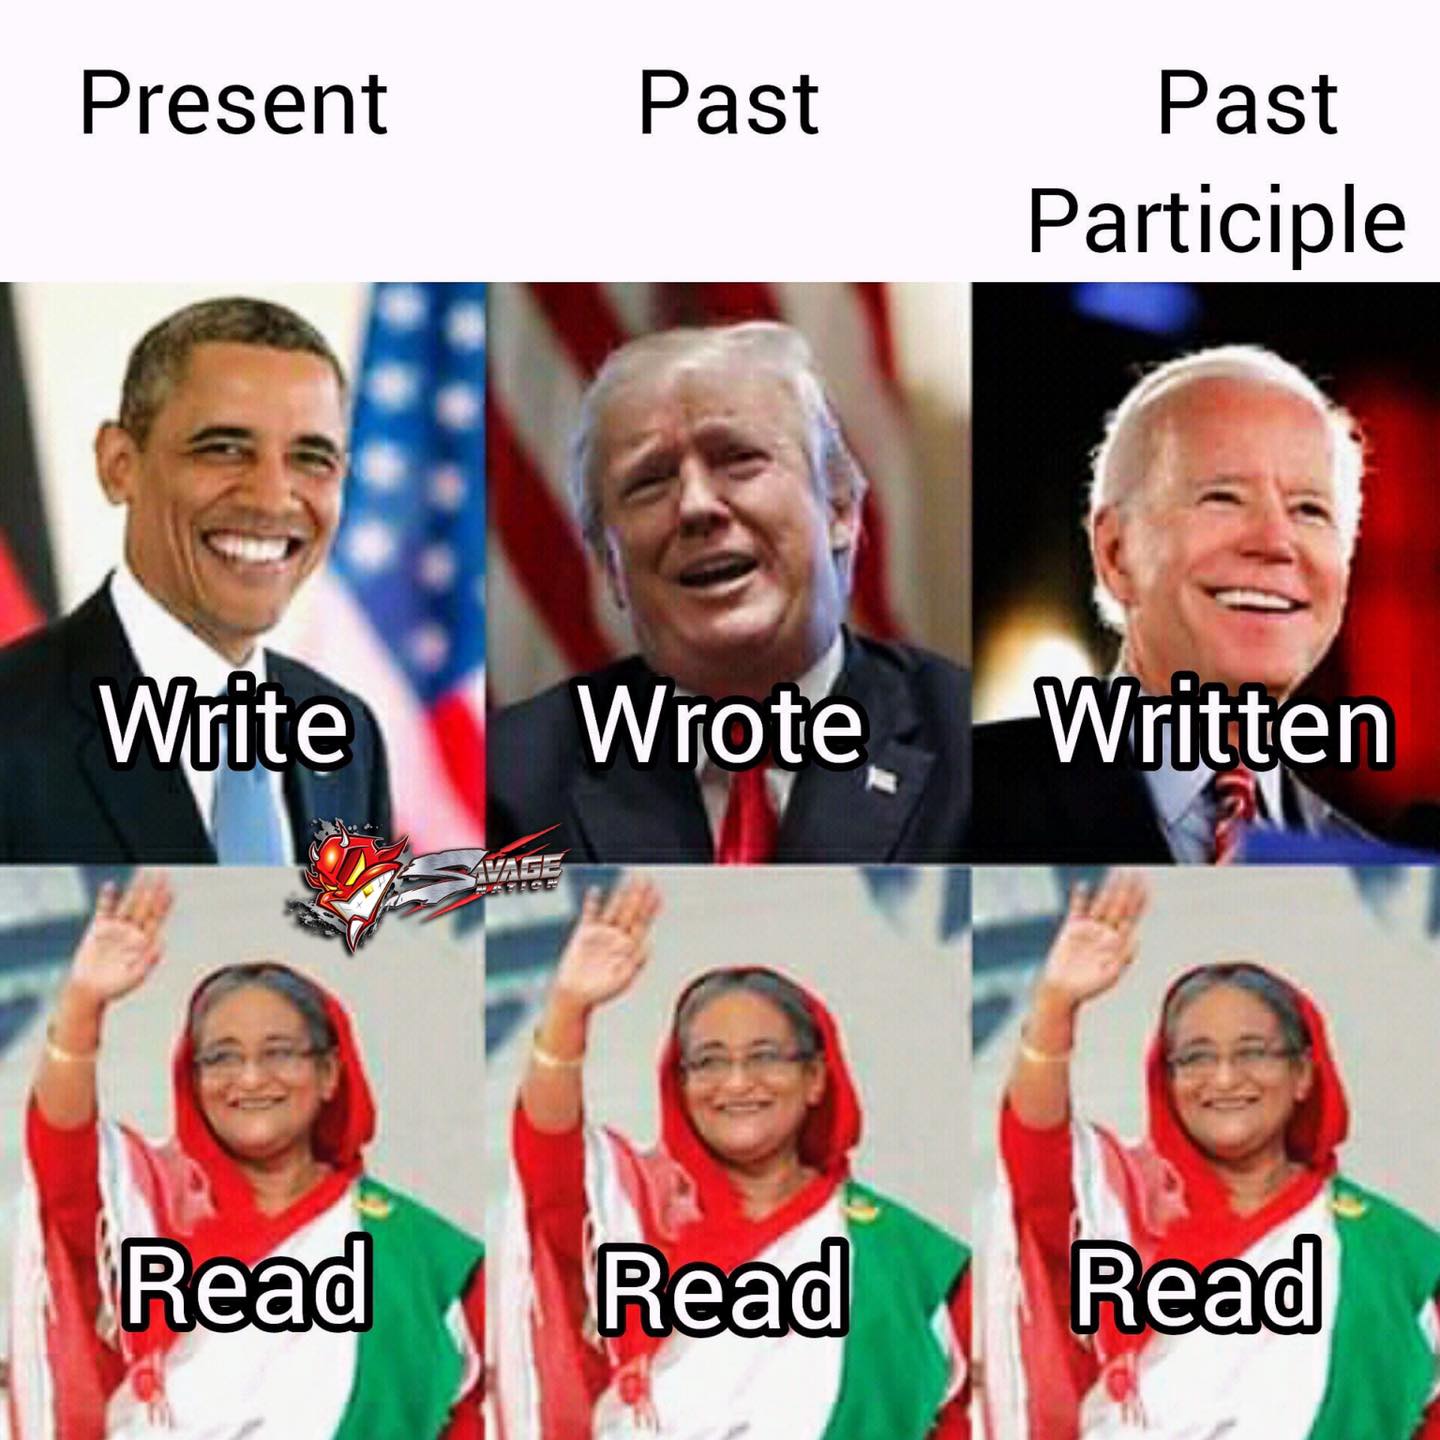
Caption: Present  Past  Past Partciple   Write Wrote  Written   Read  Read   Read
Label: hate